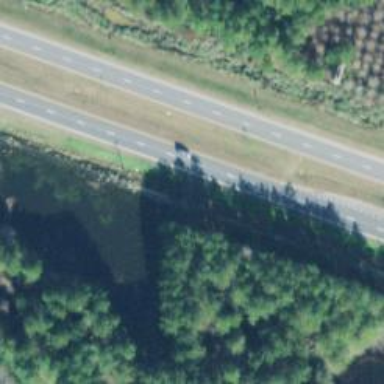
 designated as trunk highway. It is dual carriageway."